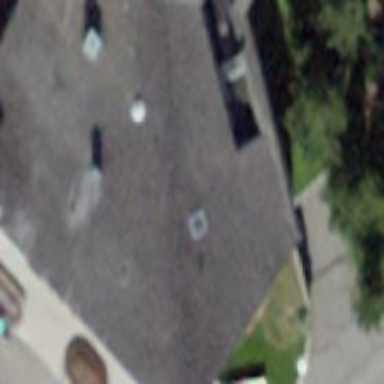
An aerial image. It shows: Building with skillion roof.